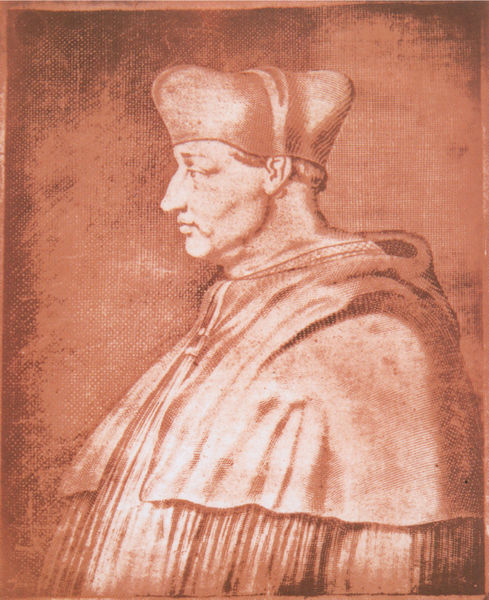
Titel: Le Cardinal d’Amboise
Künstler: Nicéphore Niepce
Institution: Chalon-sur-Saone, Musée Nicéphore-Niépce
Schlagwörter: mann, umhang, hintergrund, hut, ohr, profil, rot, alt, kappe, mütze, augen, falten, portrait, porträt, kirche, geistlicher, gewand, kutte, ohren, kopfbedeckung, backen, bischof, papst, dick, seitenansicht, druck, kardinal, talar, seitenprofil, religiös, kaputze, mnd, bischaf